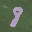
Label: 8